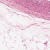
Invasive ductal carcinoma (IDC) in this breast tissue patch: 0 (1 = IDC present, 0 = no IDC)